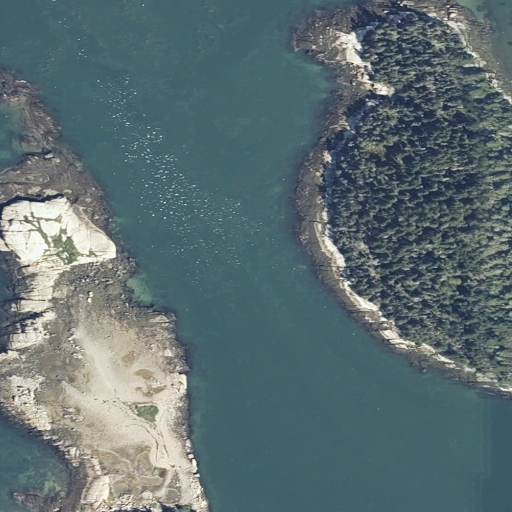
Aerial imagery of island in Maine named Crotch Island containing open water, herbaceous wetlands, barren land, and evergreen forest